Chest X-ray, PA view. Patient: 44 years old, sex M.
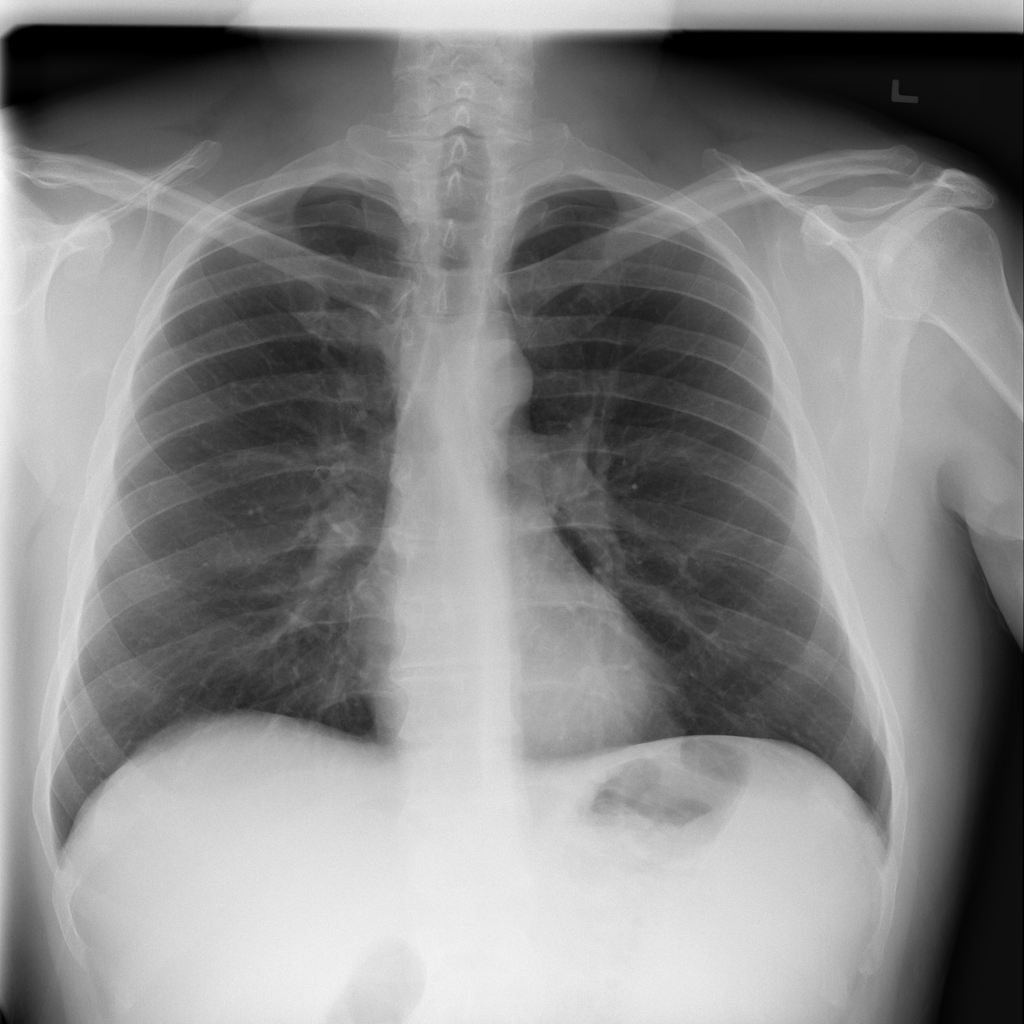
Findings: No Finding